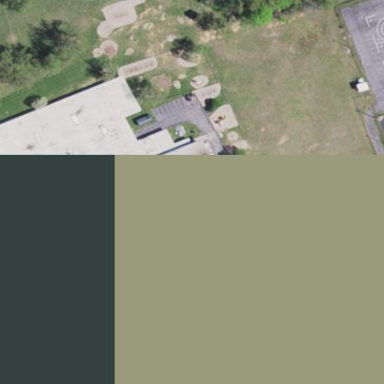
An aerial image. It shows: School.